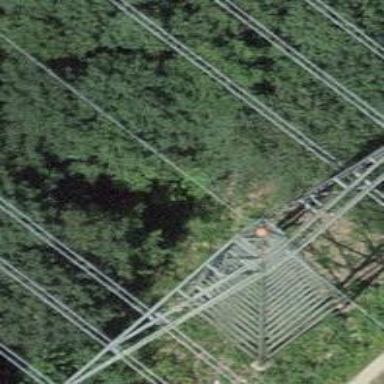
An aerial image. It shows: Power tower.